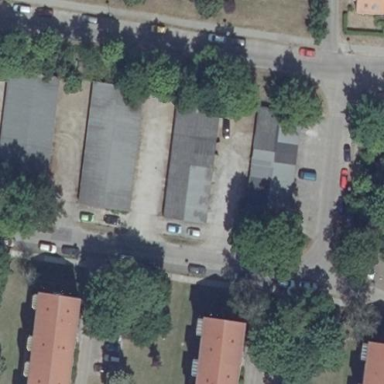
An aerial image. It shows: Area designated for garages.